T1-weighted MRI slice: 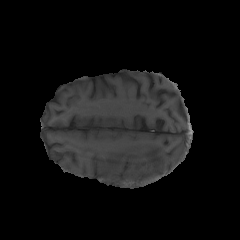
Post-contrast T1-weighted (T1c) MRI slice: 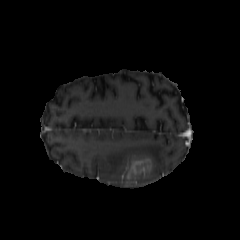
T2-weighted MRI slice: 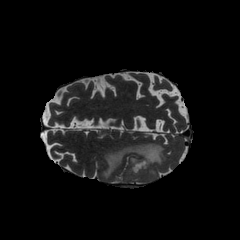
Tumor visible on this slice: yes